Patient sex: M
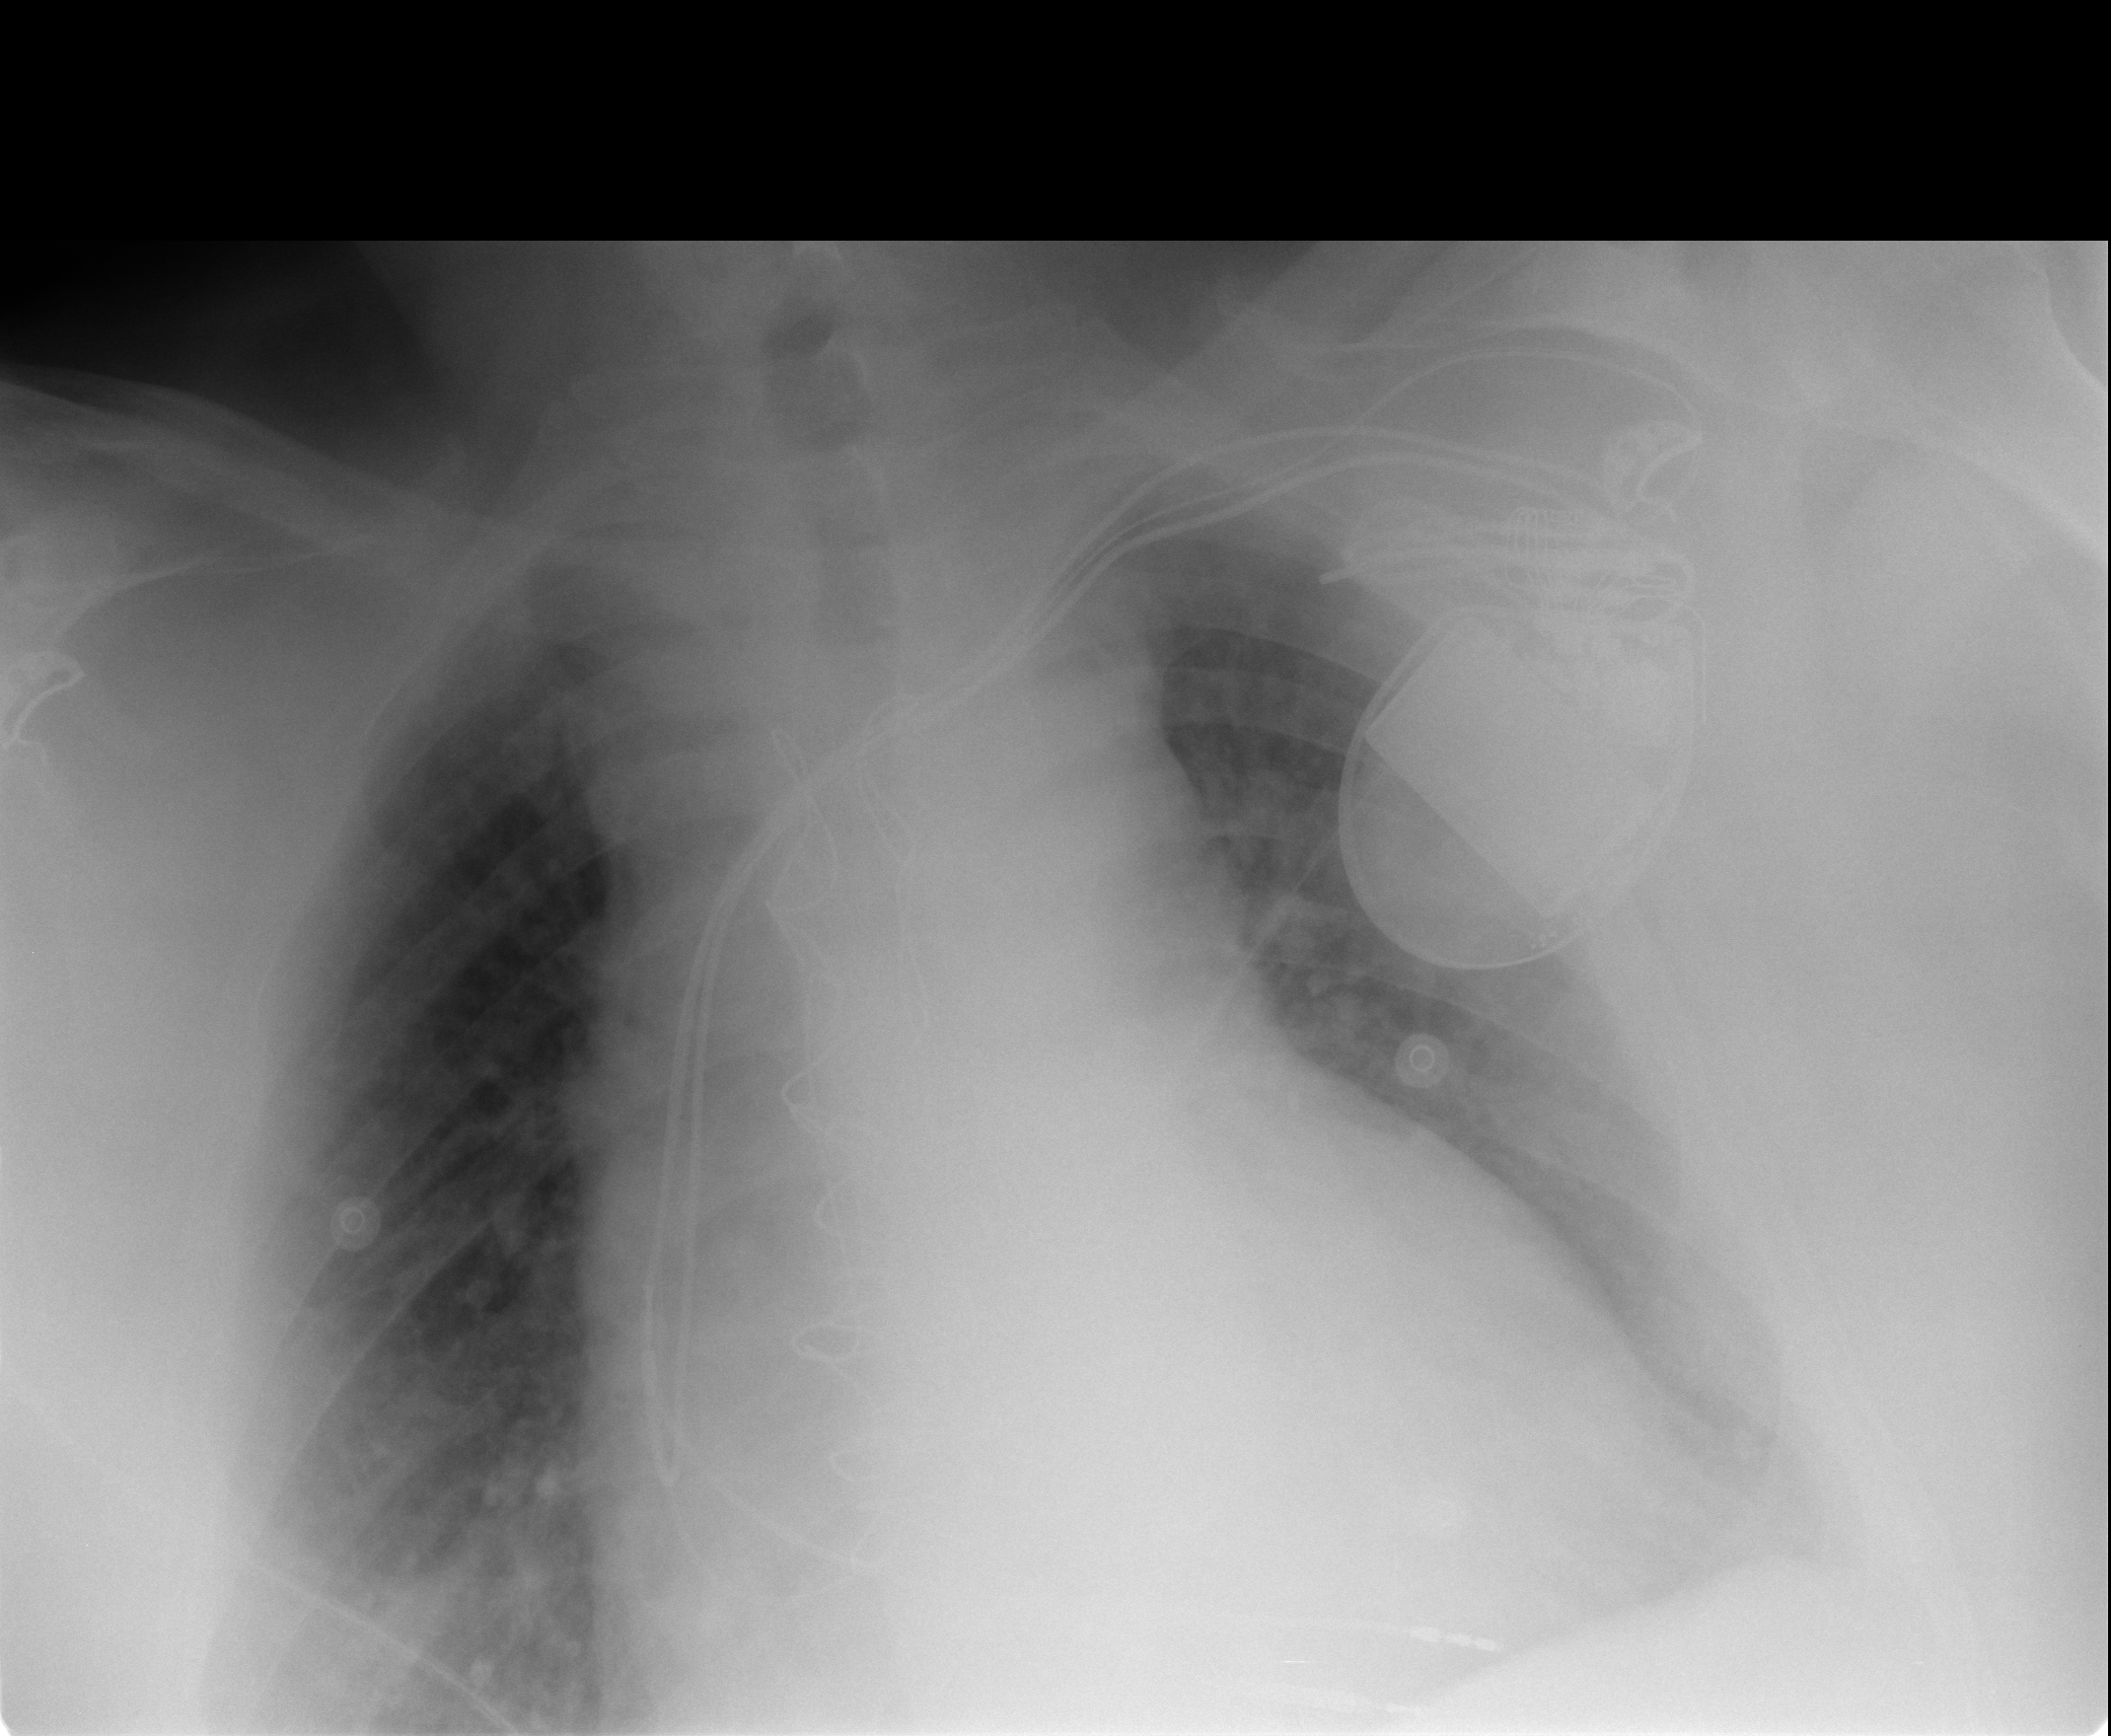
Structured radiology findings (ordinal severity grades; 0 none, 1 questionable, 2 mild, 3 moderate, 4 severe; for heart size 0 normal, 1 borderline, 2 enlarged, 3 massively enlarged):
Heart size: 2
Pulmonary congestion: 2
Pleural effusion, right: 0
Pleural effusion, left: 1
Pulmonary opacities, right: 1
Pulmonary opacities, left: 1
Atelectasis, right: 2
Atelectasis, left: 2